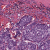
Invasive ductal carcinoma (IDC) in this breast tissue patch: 1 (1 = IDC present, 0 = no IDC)